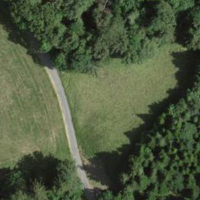
EUNIS habitat code: 44
Species observed at this site:
Trifolium pratense
Veronica chamaedrys